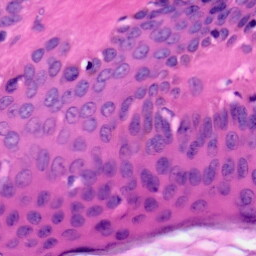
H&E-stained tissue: Skin